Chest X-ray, PA view. Patient: 68 years old, sex F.
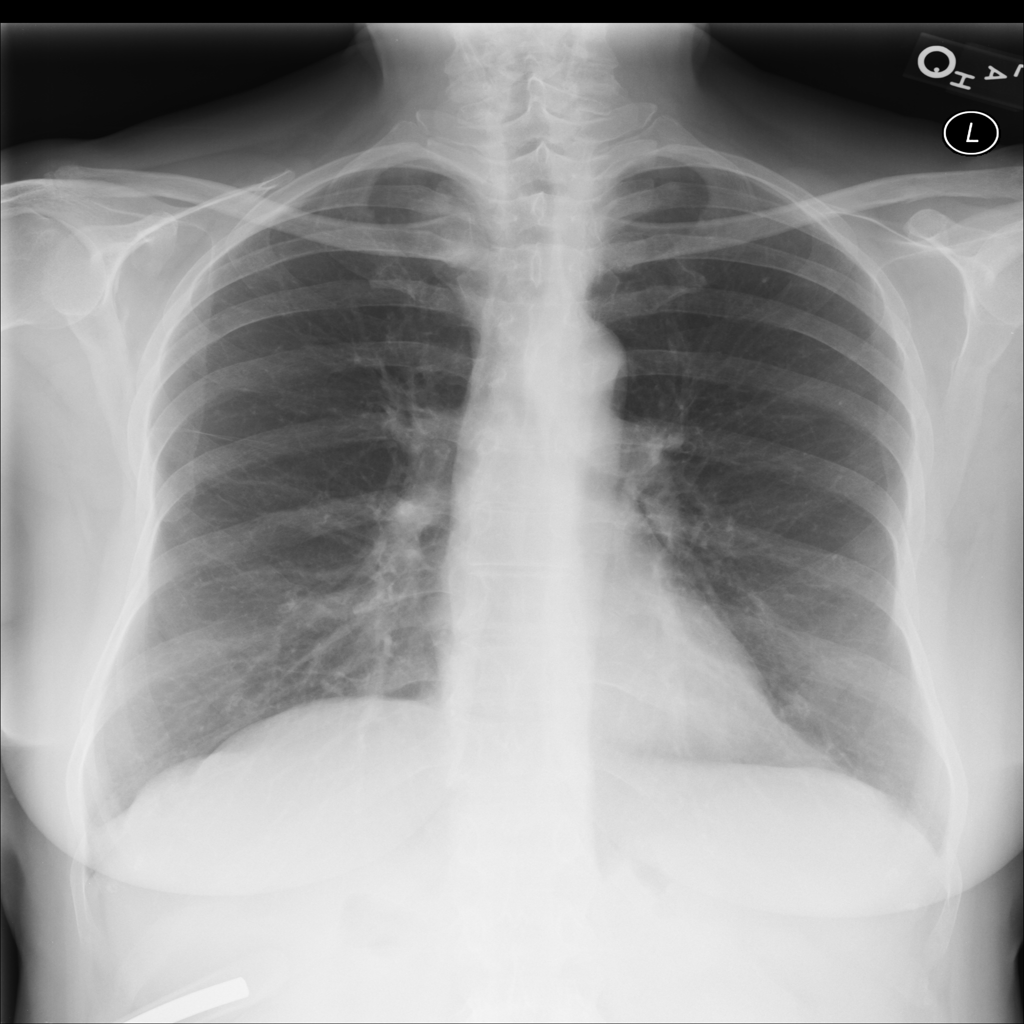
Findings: No Finding